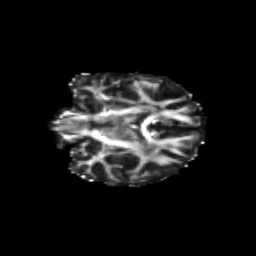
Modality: FA
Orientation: coronal
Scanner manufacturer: siemens
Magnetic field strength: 3 T
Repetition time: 9.2 s
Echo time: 0.084 s